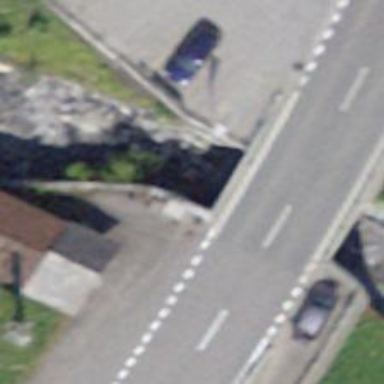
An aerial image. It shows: Secondary road crossing bridge.